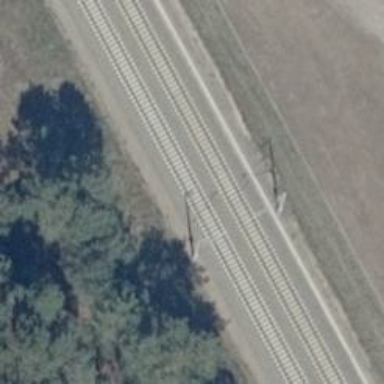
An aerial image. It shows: Milestone along the railway with catenary mast.